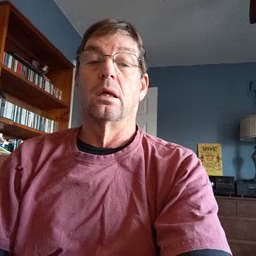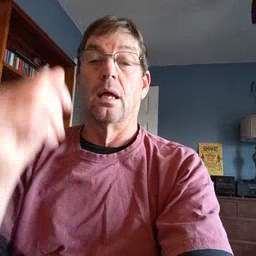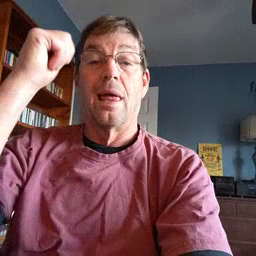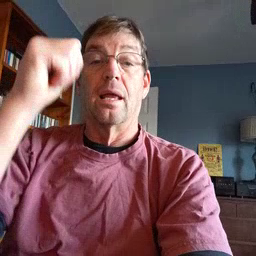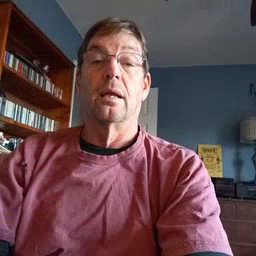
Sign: aunt